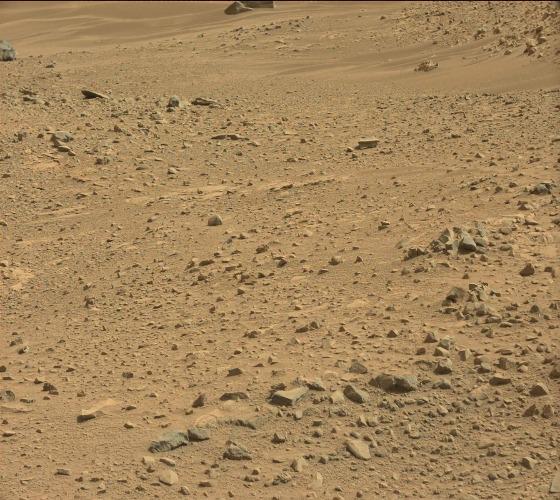
Terrain classes present: Bedrock, Gravel / Sand / Soil, Rock